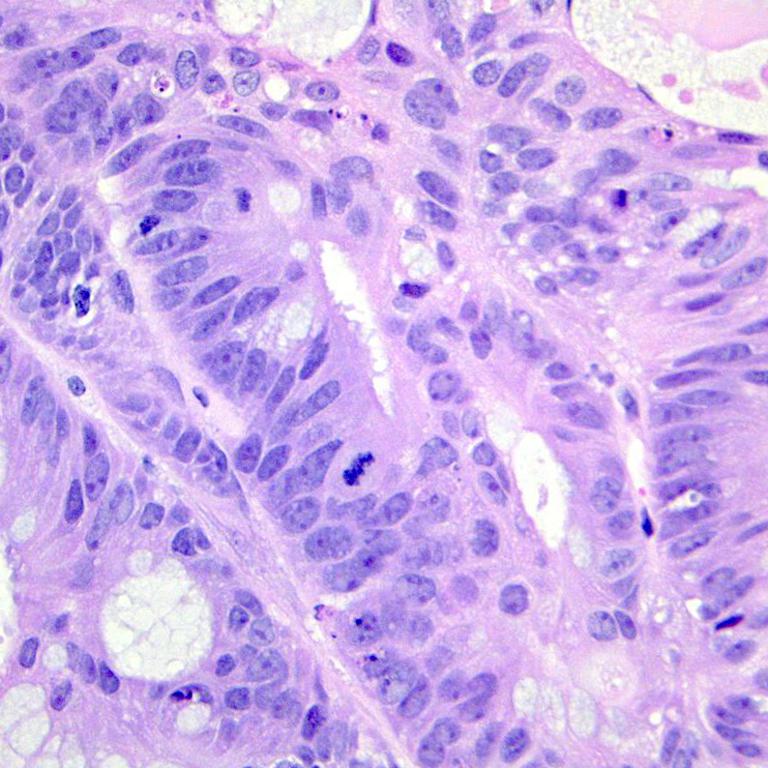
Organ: colon
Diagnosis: adenocarcinomas